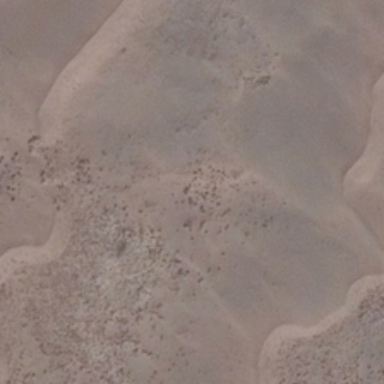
Several ripples are in a piece of yellow desert .